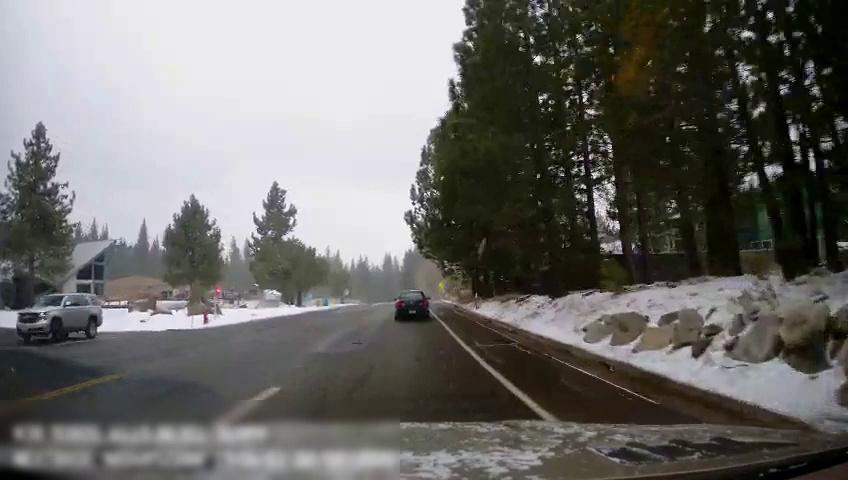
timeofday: Day
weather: Snowy
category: Drivable Space
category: Vehicles | SUV
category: Vehicles | Car
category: Lanes | Opposite Lane
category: Lanes | Current Lane
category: Lanes | Current Lane
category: Lanes | Alternate Lane